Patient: sex F, age 77
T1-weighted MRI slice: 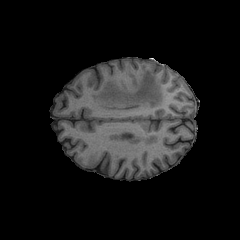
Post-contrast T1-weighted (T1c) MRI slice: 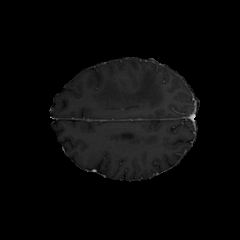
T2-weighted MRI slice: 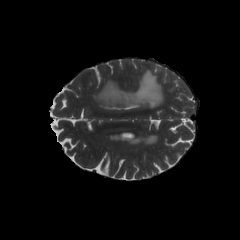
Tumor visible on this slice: yes
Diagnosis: Glioblastoma, IDH-wildtype
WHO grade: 4